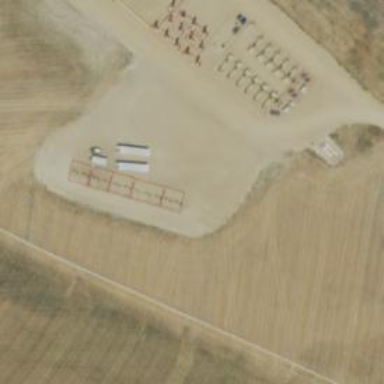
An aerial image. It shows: Petroleum well that is man-made.